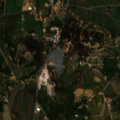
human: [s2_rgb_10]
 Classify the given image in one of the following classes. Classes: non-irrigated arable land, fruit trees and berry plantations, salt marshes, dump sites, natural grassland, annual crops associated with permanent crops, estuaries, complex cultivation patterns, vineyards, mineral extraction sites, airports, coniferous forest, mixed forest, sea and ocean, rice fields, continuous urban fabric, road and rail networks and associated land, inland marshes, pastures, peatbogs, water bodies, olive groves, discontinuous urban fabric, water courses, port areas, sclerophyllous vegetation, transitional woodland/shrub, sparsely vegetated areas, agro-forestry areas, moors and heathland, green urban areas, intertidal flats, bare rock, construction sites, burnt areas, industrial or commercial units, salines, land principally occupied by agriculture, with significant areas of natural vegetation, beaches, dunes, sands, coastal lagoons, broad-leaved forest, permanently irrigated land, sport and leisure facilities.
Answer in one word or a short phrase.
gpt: pastures, annual crops associated with permanent crops, complex cultivation patterns, land principally occupied by agriculture, with significant areas of natural vegetation